Aerial crown-view tile of a tropical tree (Barro Colorado Island, Panama), acquired 20250715:
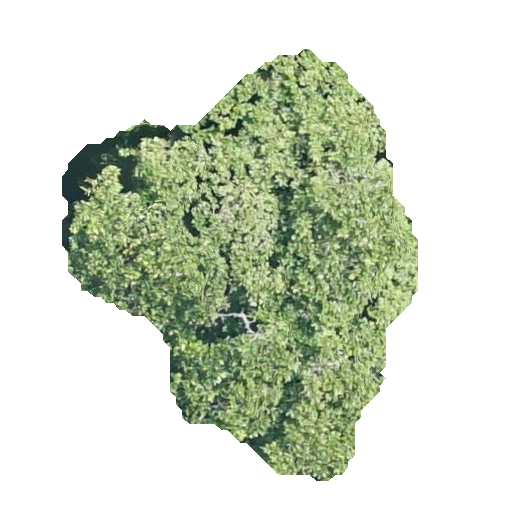
Species: Anacardium excelsum
GBIF accepted scientific name: Anacardium excelsum
Crown area: 144.373 m²